Question: I've been trying to get TinyMCE 4.0.11 working, but the icons are not displayed in and .
Apparently, TinyMCE requires cross-site scripting to work, so I tried to add this to my htaccess file:
'''
<IfModule mod_headers.c>
Header set Access-Control-Allow-Origin "*"
Header set Access-Control-Allow-Credentials true - also tried false
</IfModule>
'''
I enabled the mod "headers", too.
I also tried creating a php wrapper which enables these properties and forward the font files, with no result.
However, none of this worked. I'm still getting missing icons. I also looked at many other questions here related to this topic and tried everything the answers had to offer, but none of these worked.
This is a log (Firefox) from the font loading process:

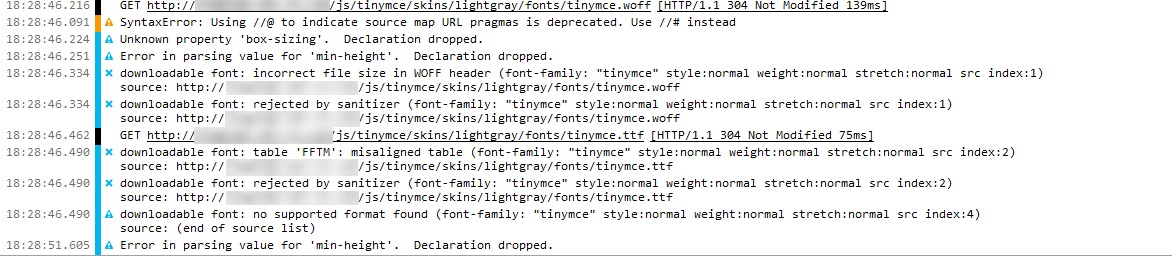
Answer: Apparently, the issue had to do with Visual Studio. When dragging the "tinymce" folder into the Solution Explorer, the font files get copied into the solution directory and they get . Can you believe this?
I really didn't expect . However, I hope I could help someone who had the same problem.
I was using Visual Studio 2013 Ultimate by the way.